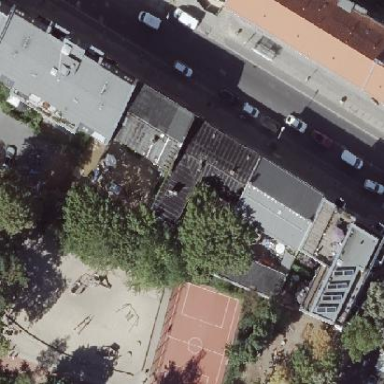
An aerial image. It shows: Apartments building with saltbox roof shape.